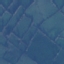
Land use / land cover class: Pasture